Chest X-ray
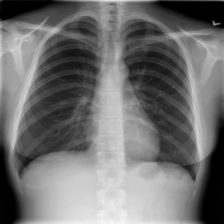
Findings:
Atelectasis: negative
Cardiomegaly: negative
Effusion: negative
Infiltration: negative
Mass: negative
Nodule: negative
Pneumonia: negative
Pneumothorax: negative
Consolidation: negative
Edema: negative
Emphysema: negative
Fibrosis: negative
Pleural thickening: negative
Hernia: negative